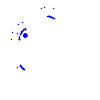
Particle: pion